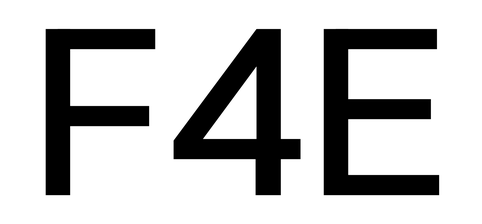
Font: InstrumentSans_Medium